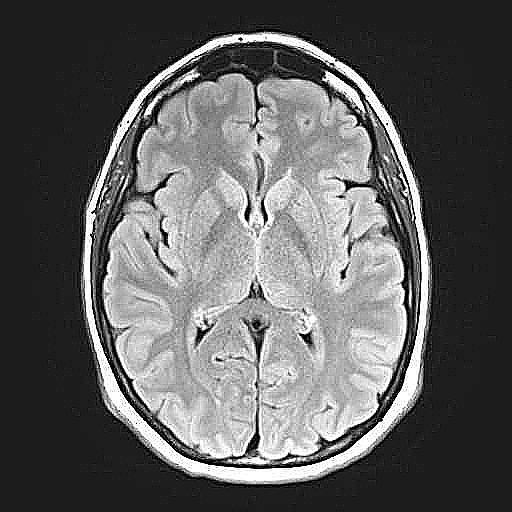
Label: notumor